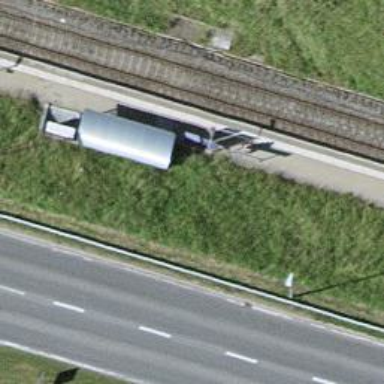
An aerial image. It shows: Railway halt.